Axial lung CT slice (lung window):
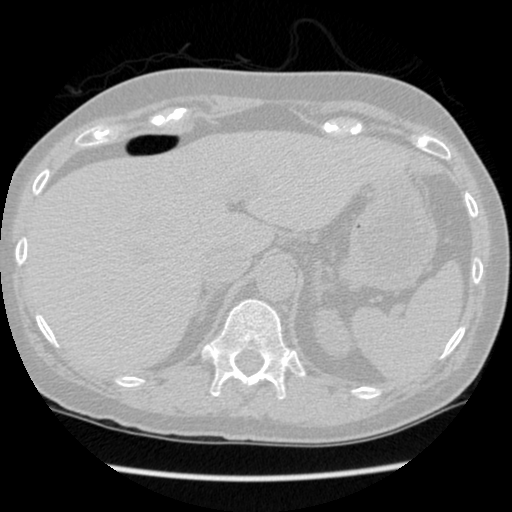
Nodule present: no